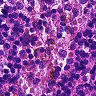
Metastatic tissue present: no